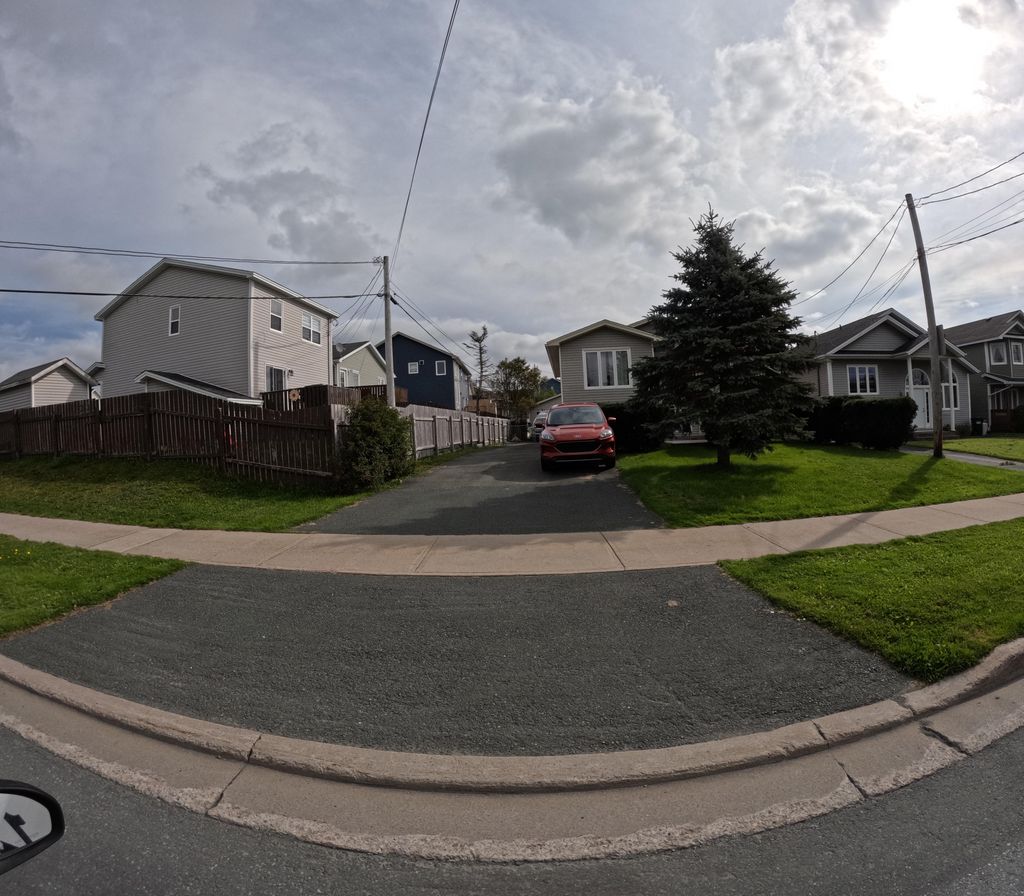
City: st_johns